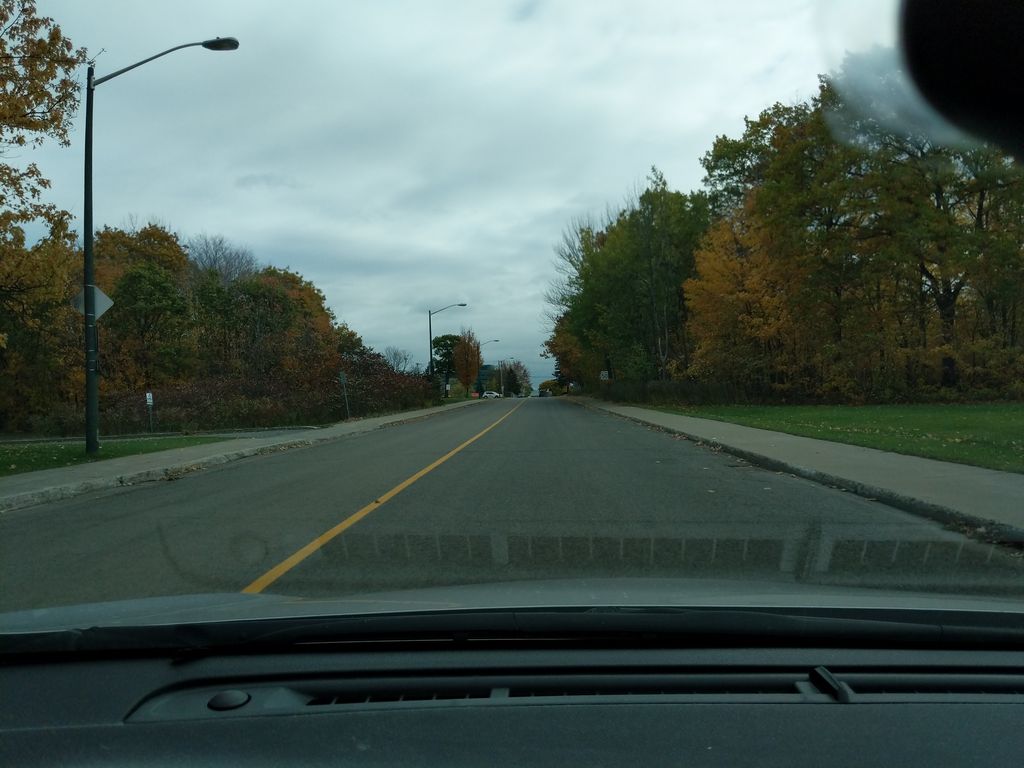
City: quebec_city